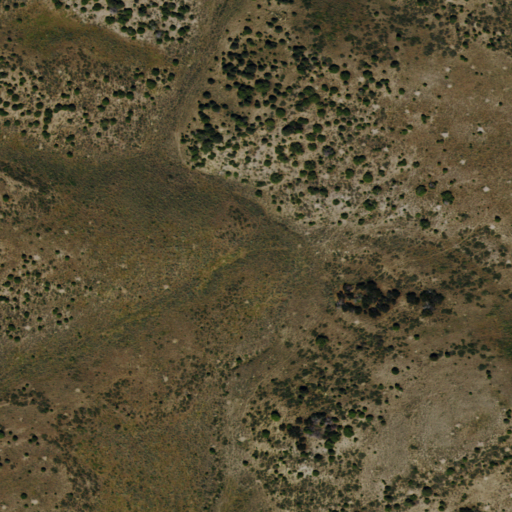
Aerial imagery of depression(s) in Nevada named Coyote Basin containing shrub and evergreen forest